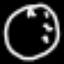
Label: clock